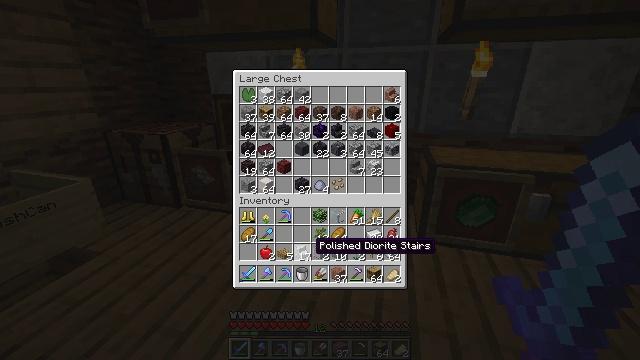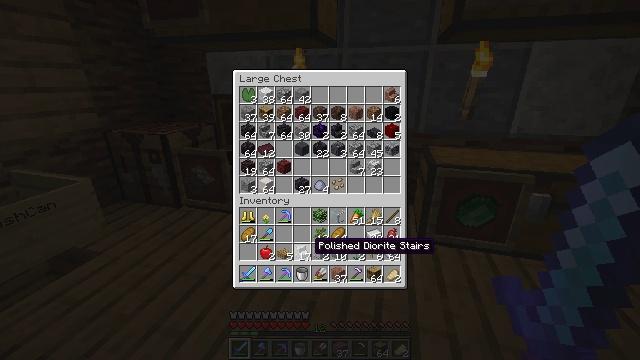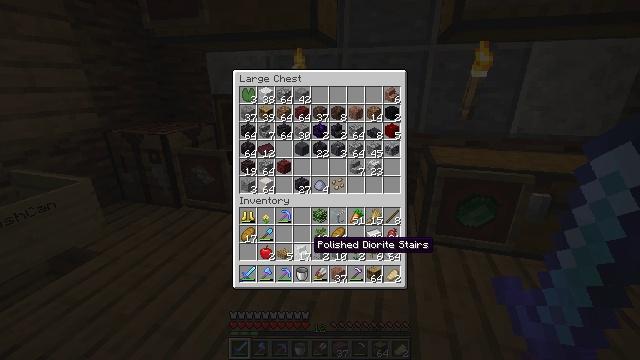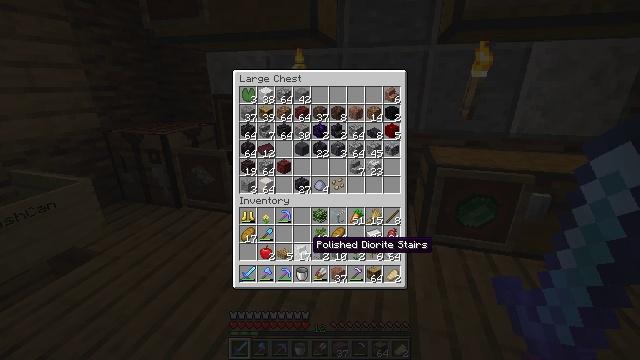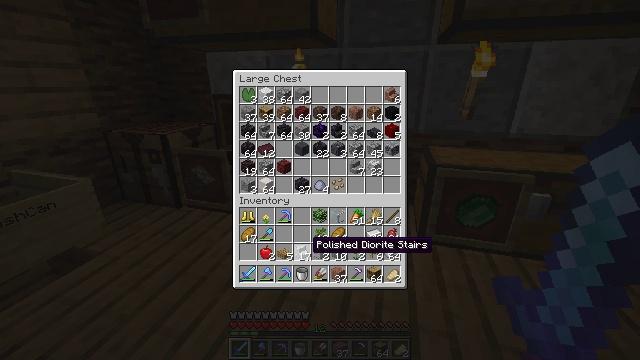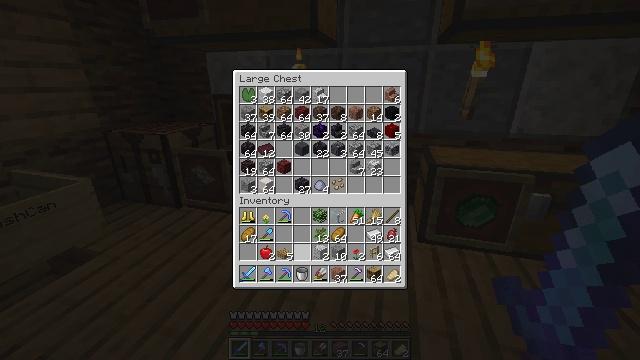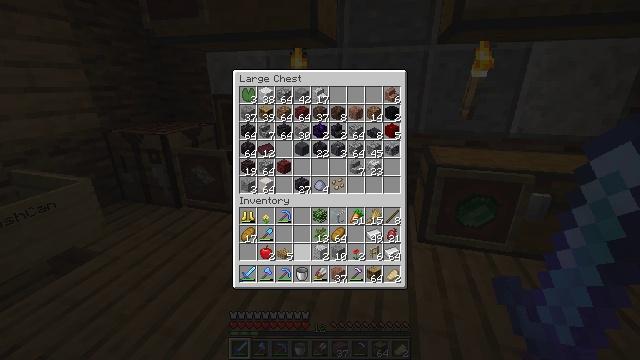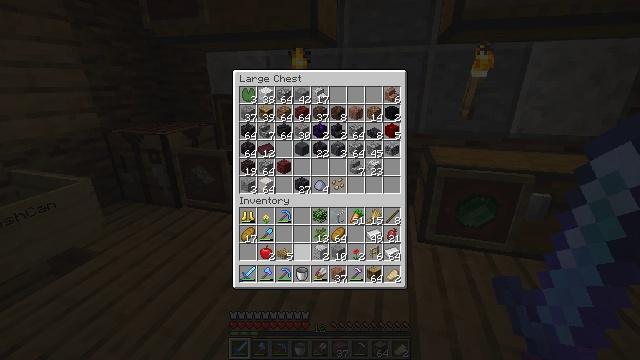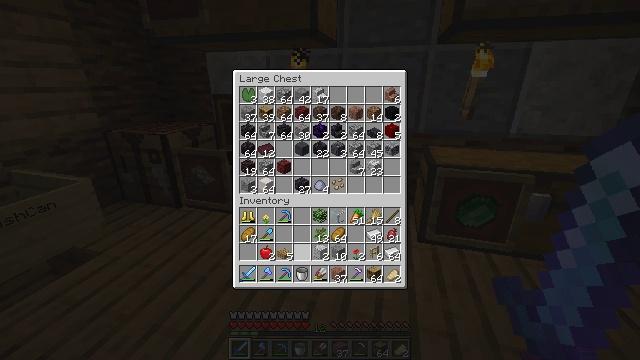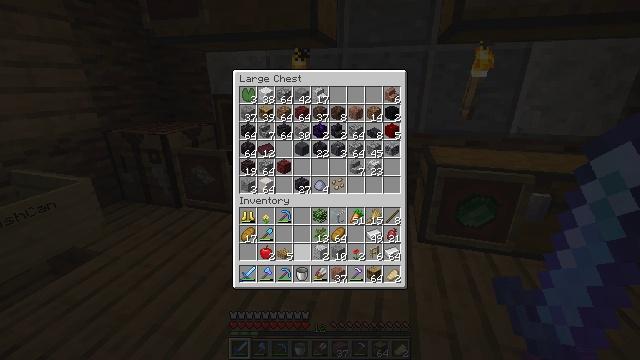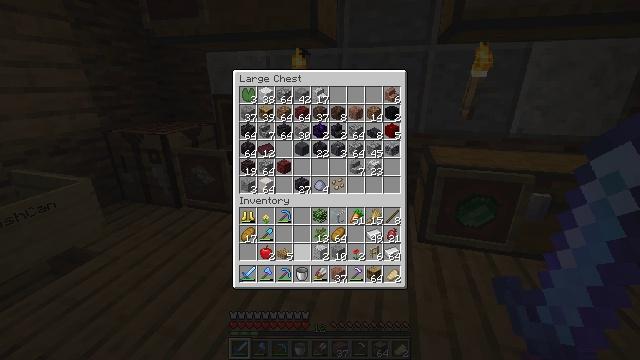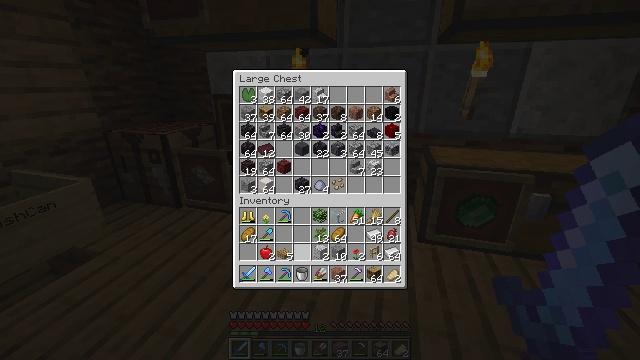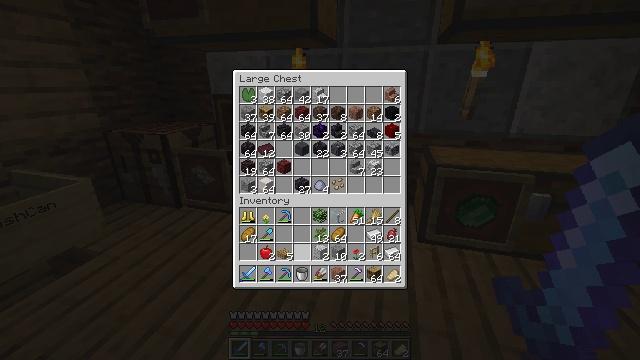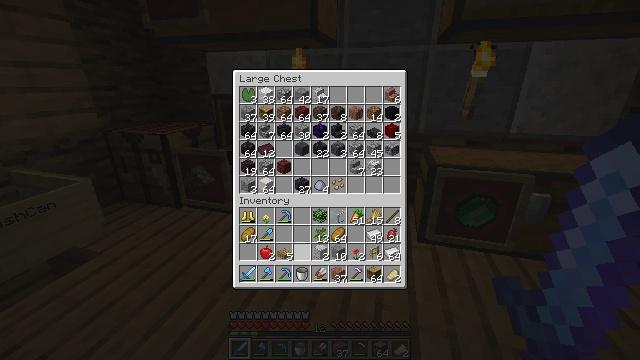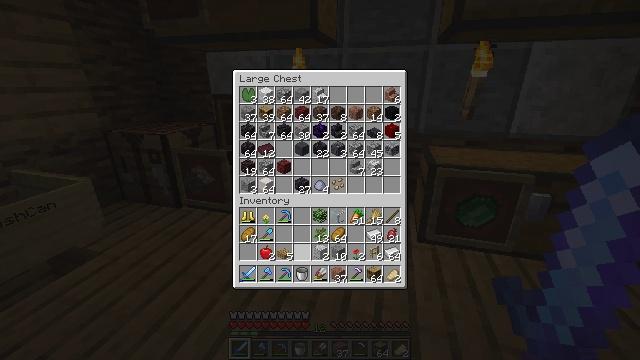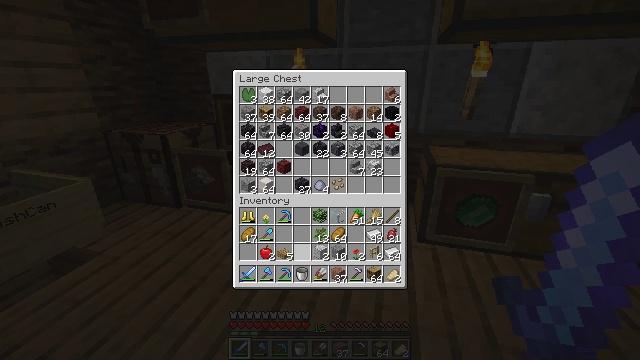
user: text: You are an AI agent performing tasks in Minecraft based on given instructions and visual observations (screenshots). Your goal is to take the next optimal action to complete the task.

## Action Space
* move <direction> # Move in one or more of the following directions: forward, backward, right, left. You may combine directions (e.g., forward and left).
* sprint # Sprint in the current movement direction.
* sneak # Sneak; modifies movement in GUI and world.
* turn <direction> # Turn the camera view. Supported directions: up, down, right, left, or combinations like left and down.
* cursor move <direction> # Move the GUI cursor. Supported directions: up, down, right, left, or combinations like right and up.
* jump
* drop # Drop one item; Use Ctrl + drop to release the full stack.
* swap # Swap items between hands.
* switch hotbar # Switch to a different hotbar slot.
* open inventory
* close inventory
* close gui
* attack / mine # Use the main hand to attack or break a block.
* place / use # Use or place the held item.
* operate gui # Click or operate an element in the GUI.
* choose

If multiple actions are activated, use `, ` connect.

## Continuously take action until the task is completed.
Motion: motion action
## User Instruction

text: Gather polished diorite from a structure.
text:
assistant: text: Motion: sneak
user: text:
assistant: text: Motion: sneak
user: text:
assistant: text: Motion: sneak
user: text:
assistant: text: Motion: sneak
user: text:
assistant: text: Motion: sneak, operate gui
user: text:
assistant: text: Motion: sneak, operate gui
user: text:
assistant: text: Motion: sneak, operate gui
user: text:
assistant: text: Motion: sneak
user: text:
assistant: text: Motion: sneak
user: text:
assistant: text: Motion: sneak
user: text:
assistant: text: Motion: sneak
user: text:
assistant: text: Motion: sneak
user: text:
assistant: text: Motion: sneak
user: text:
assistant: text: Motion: sneak
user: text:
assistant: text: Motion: sneak
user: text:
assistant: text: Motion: sneak
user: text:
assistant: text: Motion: sneak, cursor move up
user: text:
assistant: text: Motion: sneak, cursor move up
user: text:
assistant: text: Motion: sneak, cursor move up
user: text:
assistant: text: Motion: sneak
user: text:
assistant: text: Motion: sneak
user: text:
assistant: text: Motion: sneak
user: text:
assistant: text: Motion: sneak, cursor move up
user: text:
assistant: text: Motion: sneak
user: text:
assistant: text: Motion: sneak
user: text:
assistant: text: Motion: sneak
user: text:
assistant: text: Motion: sneak, cursor move up
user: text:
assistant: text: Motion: sneak
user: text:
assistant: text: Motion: sneak
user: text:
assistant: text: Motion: sneak